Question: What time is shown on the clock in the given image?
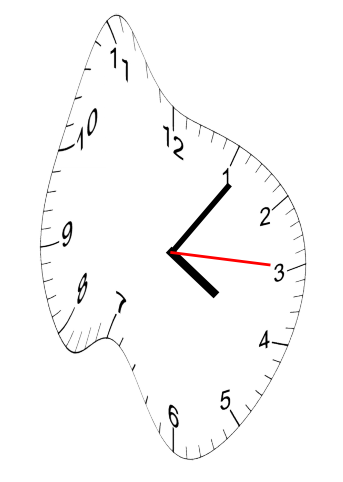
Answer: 04:06:15